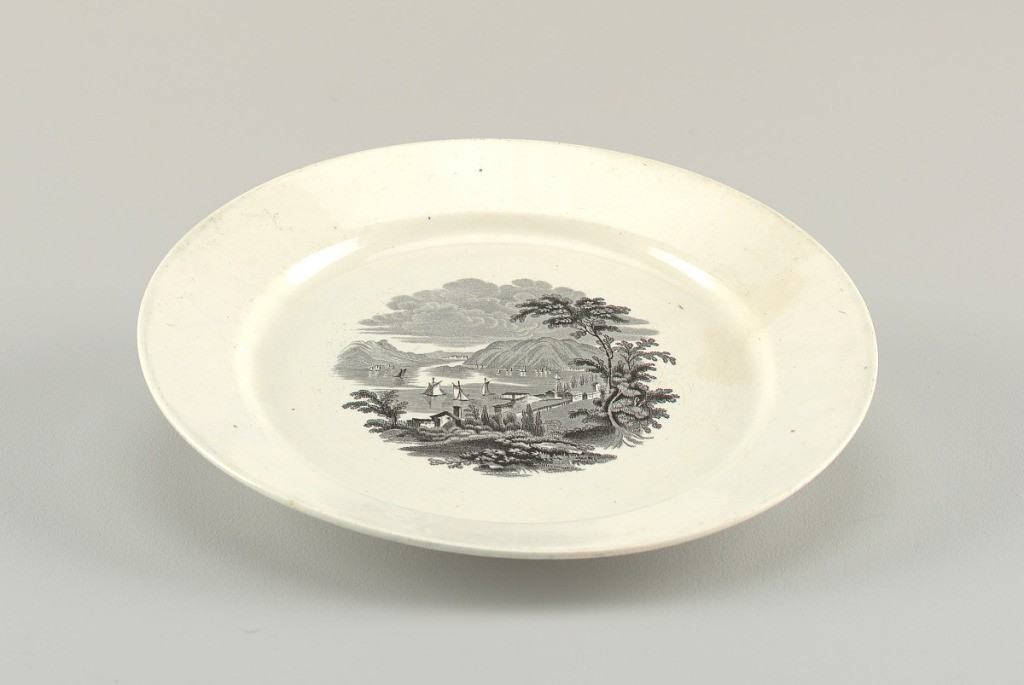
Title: Plate
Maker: William Ridgway & Co., Staffordshire, England, 1830 - 1848
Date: ca. 1843
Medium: porcelain or earthenware, vitreous enamel
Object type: plate
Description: Plate d: white plate with central transfer-printed decoration showing view from Ruggles House, Newburgh.